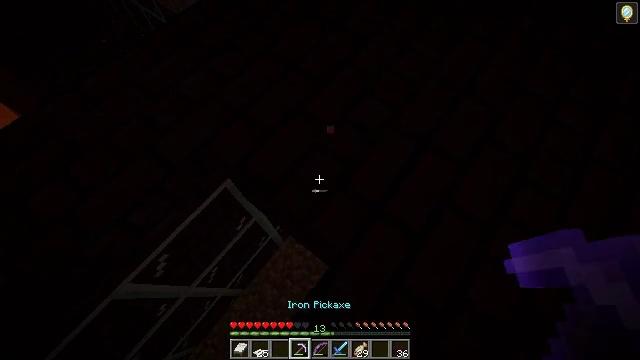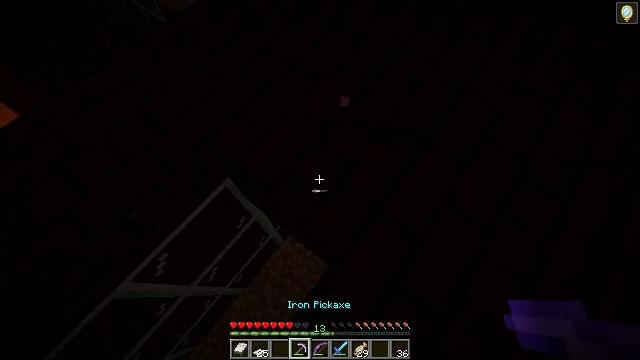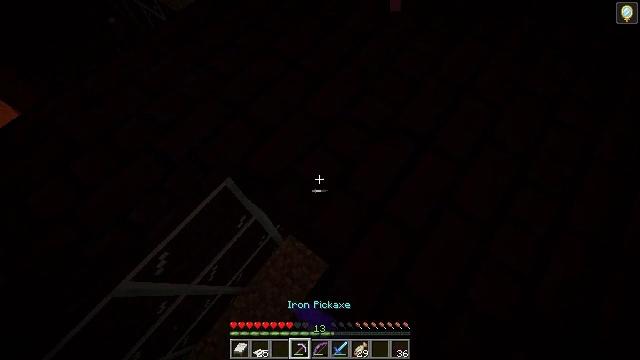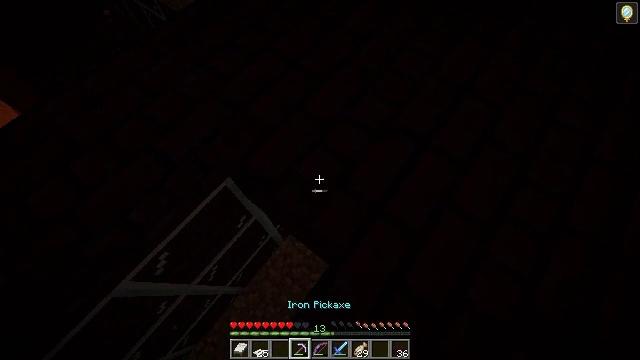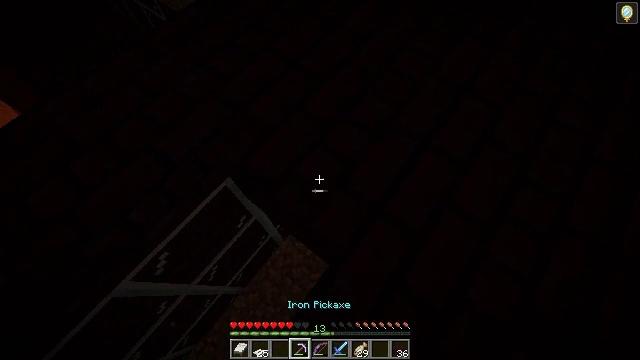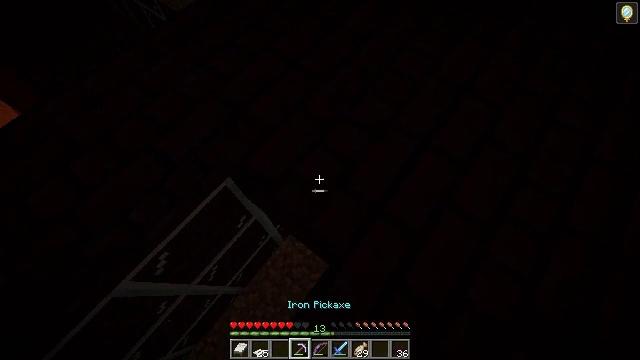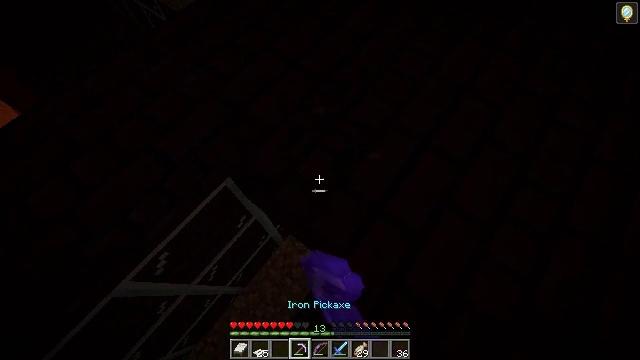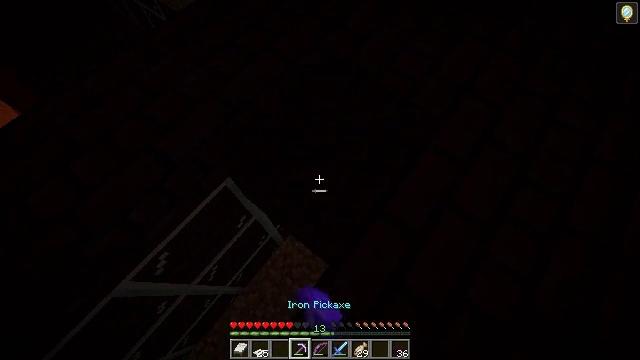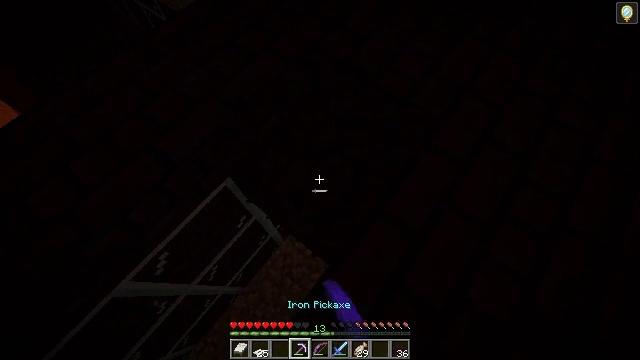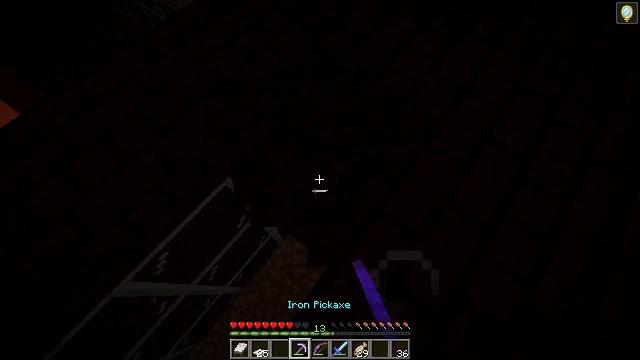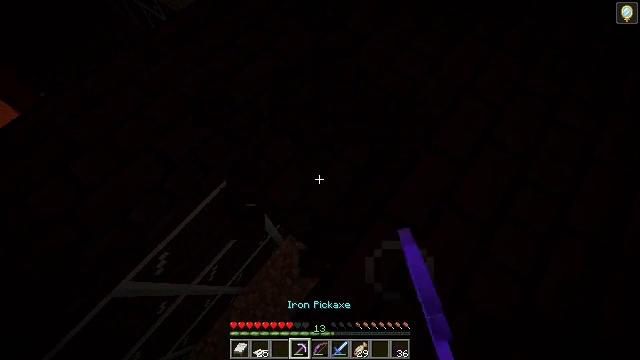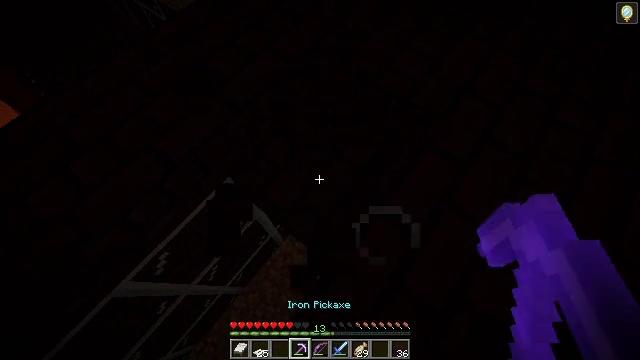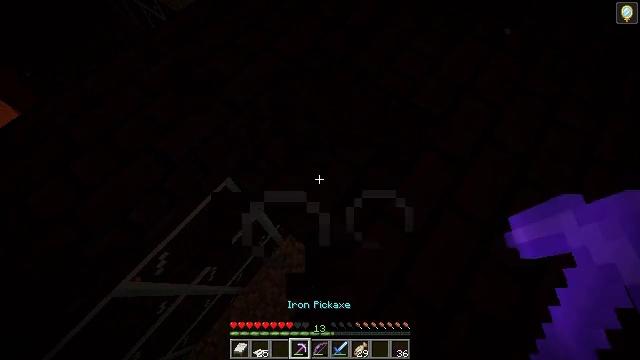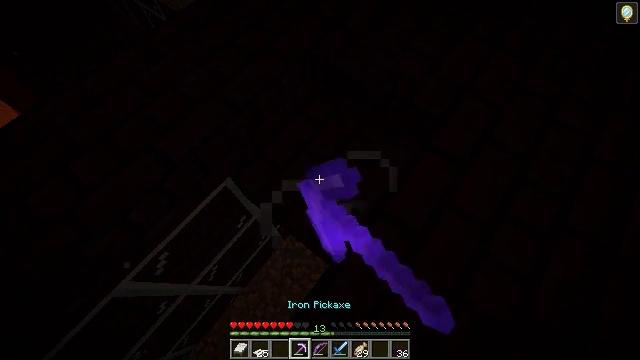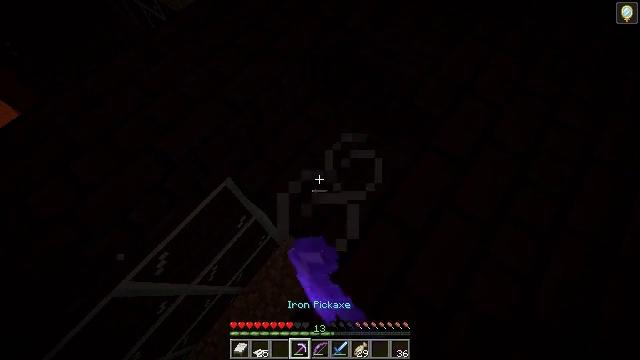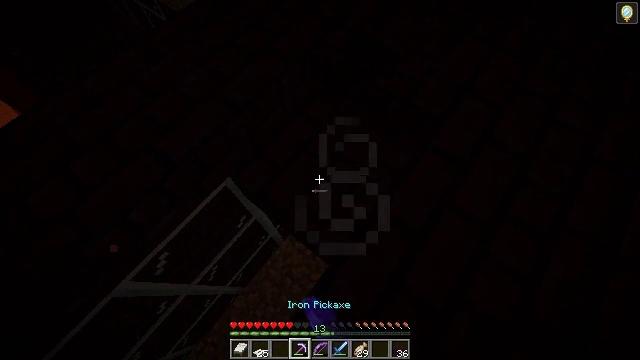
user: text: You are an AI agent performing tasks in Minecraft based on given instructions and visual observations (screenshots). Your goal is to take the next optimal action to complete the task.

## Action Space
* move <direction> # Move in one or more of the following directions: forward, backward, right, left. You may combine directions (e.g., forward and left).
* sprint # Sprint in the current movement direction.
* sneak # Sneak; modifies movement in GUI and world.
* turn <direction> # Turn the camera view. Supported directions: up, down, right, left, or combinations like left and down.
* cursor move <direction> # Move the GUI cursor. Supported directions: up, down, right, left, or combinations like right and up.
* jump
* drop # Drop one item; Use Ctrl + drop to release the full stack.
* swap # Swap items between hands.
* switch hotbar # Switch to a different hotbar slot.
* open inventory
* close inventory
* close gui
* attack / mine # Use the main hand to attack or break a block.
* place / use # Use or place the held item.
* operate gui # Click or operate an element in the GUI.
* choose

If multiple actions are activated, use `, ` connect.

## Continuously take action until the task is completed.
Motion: motion action
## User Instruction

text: Mine nether brick slab.
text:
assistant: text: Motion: sneak, attack / mine
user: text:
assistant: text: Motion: sneak, attack / mine
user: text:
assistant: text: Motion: sneak, attack / mine
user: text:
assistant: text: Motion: sneak, attack / mine
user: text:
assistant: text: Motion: sneak, attack / mine
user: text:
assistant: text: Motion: sneak, attack / mine
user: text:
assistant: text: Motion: sneak, attack / mine
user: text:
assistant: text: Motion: sneak
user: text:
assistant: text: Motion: sneak
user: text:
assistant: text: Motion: sneak
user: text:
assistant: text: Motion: sneak
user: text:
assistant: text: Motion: sneak, attack / mine
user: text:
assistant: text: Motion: sneak, attack / mine
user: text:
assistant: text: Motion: sneak
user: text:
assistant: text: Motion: sneak
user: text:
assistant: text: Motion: sneak
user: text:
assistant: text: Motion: sneak
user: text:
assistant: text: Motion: sneak
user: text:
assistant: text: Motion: move forward, sneak
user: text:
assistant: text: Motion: move forward, sneak
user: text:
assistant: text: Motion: move forward, sneak
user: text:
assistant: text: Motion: move forward, sneak
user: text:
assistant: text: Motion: move forward, sneak
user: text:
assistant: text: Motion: move forward, sneak
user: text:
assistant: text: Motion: move forward and move right, sneak
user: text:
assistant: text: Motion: move forward and move right, sneak
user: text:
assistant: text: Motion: move forward and move right, sneak
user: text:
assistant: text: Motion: move forward and move right, sneak
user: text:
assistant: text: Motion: move forward and move right, sneak, turn left
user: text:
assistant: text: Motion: move right, sneak, turn left